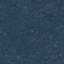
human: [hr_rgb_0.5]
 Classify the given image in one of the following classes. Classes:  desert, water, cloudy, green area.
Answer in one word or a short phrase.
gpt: green area